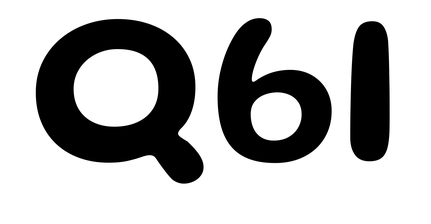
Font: Gluten_Medium